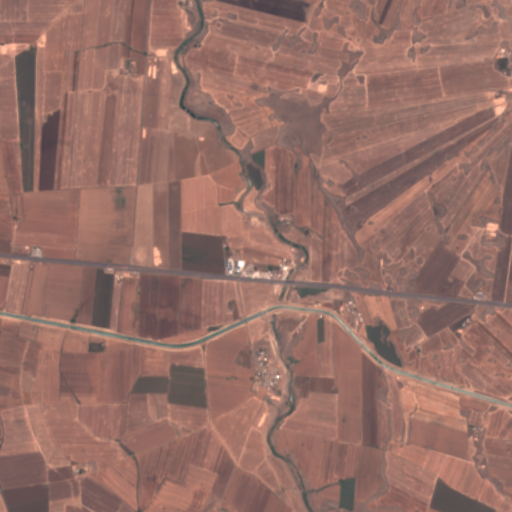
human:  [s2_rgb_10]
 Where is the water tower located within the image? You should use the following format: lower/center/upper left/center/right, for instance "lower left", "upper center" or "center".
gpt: The water tower is located in the center of the image.
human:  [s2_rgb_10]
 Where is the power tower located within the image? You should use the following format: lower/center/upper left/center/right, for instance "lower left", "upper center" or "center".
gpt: There is no power tower in the image.